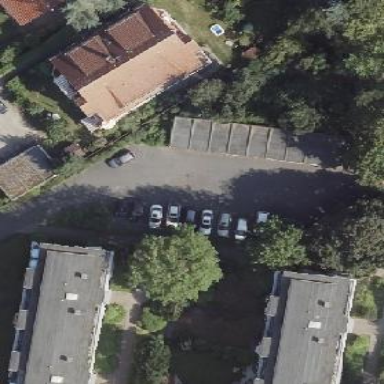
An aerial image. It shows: Parking available on the street side.